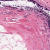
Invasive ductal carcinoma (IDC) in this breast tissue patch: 0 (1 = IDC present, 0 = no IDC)